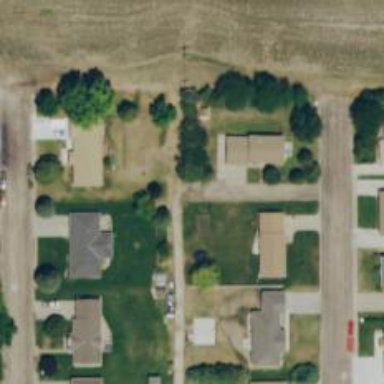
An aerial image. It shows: Alley classified as service road.